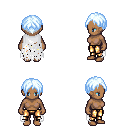
a pixel art fantasy rpg character, female body template, human, dark skin, white tattered cape, gold greaves, white cyan parted hairstyle, four views (front, back, left, right), 2x2 character sprite sheet, small pixel art, hard edges, no anti-aliasing